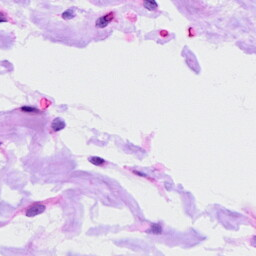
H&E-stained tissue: Ovarian